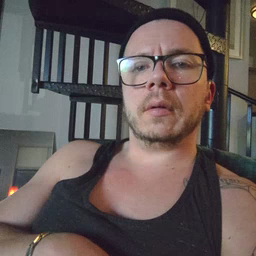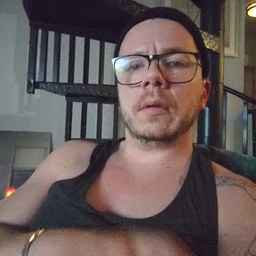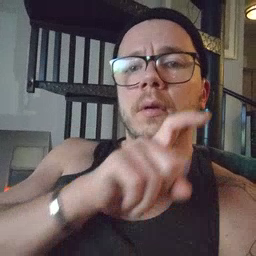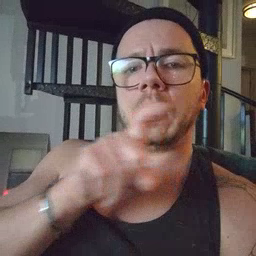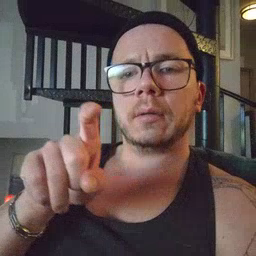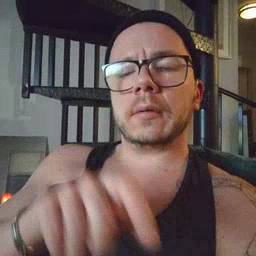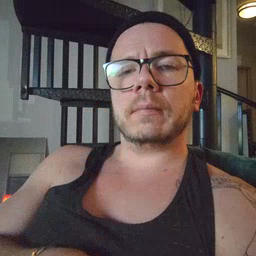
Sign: closet